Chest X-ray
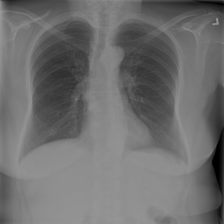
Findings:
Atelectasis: negative
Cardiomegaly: negative
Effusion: negative
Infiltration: negative
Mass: negative
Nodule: negative
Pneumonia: negative
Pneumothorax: negative
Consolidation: negative
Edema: negative
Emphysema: negative
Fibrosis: negative
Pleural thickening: negative
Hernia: negative